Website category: camera
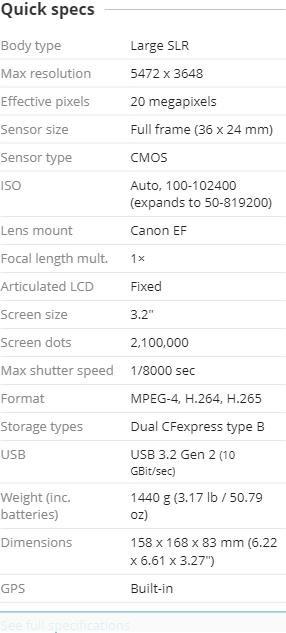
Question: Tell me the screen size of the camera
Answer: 3.2

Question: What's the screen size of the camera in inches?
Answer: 3.2

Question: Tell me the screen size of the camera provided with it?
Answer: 3.2

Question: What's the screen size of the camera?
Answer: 3.2

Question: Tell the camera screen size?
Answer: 3.2

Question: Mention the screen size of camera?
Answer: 3.2

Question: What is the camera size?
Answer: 3.2

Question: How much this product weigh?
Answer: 1440 g (3.17 lb / 50.79 oz )

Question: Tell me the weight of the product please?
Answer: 1440 g (3.17 lb / 50.79 oz )

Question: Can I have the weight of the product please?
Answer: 1440 g (3.17 lb / 50.79 oz )

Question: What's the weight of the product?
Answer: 1440 g (3.17 lb / 50.79 oz )

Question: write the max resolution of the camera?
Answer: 5472 x 3648

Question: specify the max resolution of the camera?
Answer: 5472 x 3648

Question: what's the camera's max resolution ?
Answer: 5472 x 3648

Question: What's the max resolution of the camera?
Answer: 5472 x 3648

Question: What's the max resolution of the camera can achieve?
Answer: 5472 x 3648

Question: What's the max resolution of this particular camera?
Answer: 5472 x 3648

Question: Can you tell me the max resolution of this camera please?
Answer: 5472 x 3648

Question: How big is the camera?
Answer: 158 x 168 x 83 mm (6.22 x 6.61 x 3.27 )

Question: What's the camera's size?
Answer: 158 x 168 x 83 mm (6.22 x 6.61 x 3.27 )

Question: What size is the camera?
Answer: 158 x 168 x 83 mm (6.22 x 6.61 x 3.27 )

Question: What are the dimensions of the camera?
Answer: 158 x 168 x 83 mm (6.22 x 6.61 x 3.27 )

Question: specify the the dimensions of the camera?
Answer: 158 x 168 x 83 mm (6.22 x 6.61 x 3.27 )

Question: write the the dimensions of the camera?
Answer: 158 x 168 x 83 mm (6.22 x 6.61 x 3.27 )

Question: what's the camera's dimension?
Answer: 158 x 168 x 83 mm (6.22 x 6.61 x 3.27 )